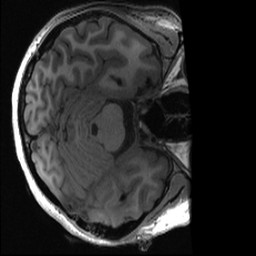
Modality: T1w
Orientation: axial
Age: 20
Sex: female